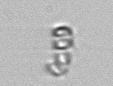
Label: Chaetoceros